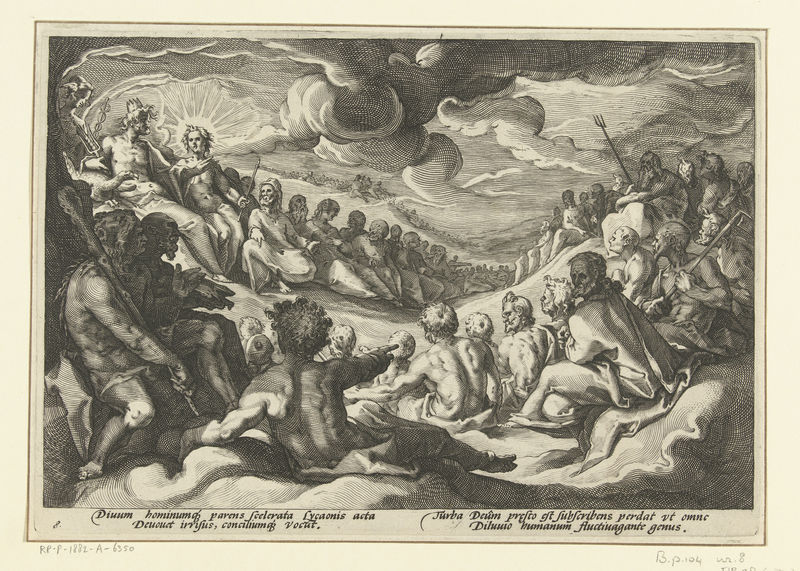
Titel: Jupiter vraagt de Olympische goden om raad
Künstler: Hendrick Goltzius
Standort: Amsterdam
Institution: Rijksmuseum
Schlagwörter: himmel, wolken, menschen, sitzen, grau, haar, zeichnung, leute, hügel, haare, sitzend, krone, schrift, querformat, strahlen, schwarzweiss, viele, text, beschriftung, schraffiert, menschenmenge, heilig, gabel, menschenansammlung, latein, himmlisch, dreizack